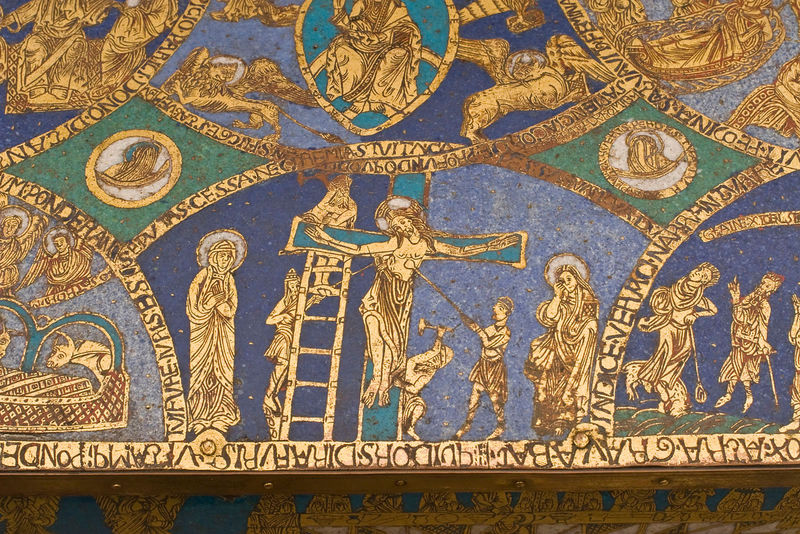
Titel: Andreaskästchen
Institution: Siegburg, St. Servatius, Schatzkammer
Schlagwörter: gott, tod, trauer, schiff, leiter, lanze, soldaten, kreuz, mosaik, jesus, kreuzigung, mittelalter, speer, jünger, maria, schwamm, kreut, essig, apostel, sper, prüfung, leizer